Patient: sex M, age 45
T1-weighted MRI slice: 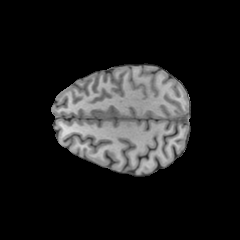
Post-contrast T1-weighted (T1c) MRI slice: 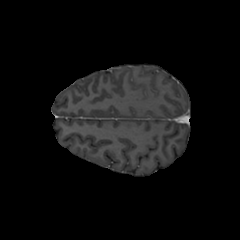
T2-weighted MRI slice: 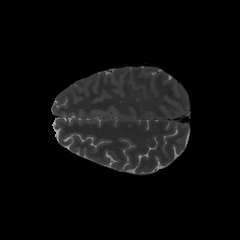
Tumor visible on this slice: no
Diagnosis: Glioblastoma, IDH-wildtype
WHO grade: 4